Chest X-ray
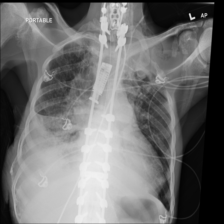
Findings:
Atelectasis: negative
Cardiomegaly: negative
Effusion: negative
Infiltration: positive
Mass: negative
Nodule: negative
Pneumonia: negative
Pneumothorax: negative
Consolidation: negative
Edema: negative
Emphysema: negative
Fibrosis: negative
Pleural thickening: negative
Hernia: negative